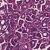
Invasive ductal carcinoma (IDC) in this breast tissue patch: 1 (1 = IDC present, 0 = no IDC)